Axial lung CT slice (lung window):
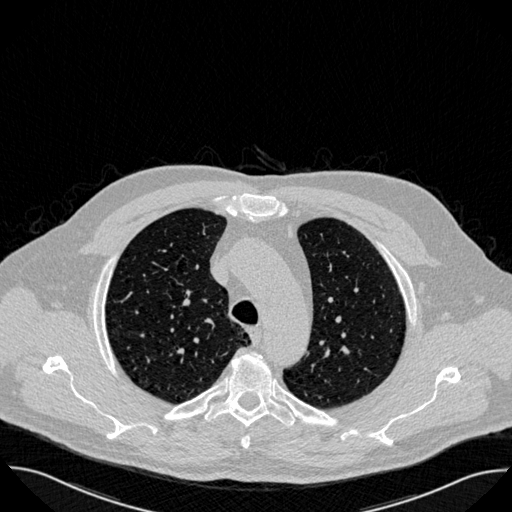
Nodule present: no